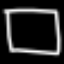
Label: square